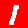
Digit: 1